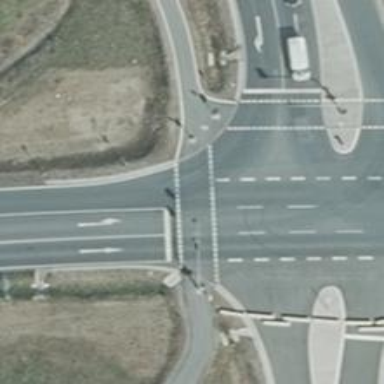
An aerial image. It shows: Asphalt path with traffic signals at crossing.